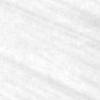
Label: change